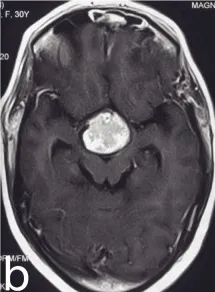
Post-gadolinium axial T1-WI (b) shows intense, solid, nearly homogeneous enhancement of the lesion.
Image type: radiology (mri)